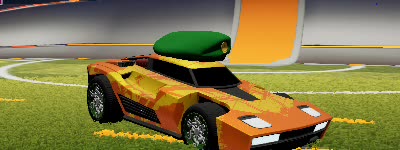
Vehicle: breakout